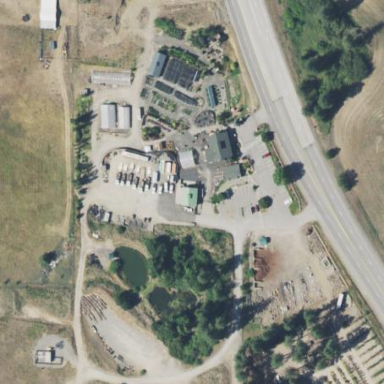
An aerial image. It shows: Plant nursery area.